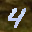
Label: 4